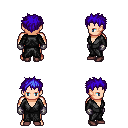
a pixel art fantasy rpg character, male body template, human, light skin, gray robe, metal pants, blue bedhead hairstyle, metal gloves, maroon shoes, four views (front, back, left, right), 2x2 character sprite sheet, small pixel art, hard edges, no anti-aliasing